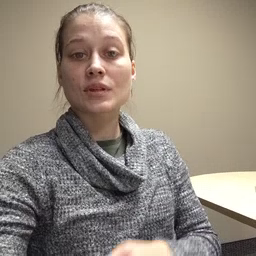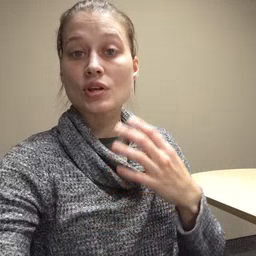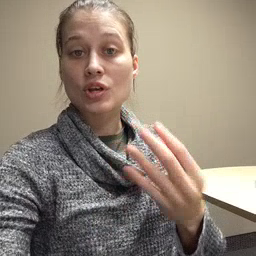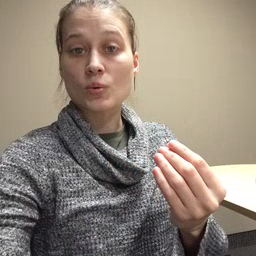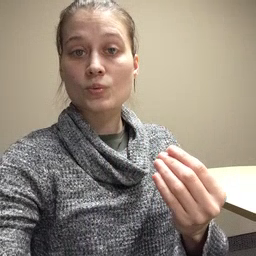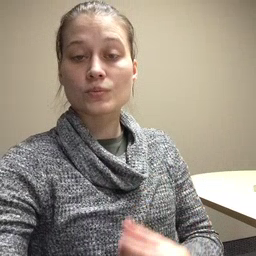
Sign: go